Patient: sex F, age 56
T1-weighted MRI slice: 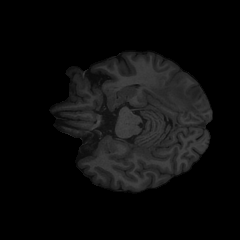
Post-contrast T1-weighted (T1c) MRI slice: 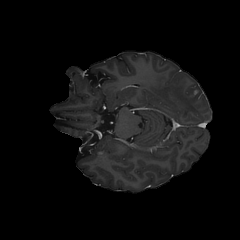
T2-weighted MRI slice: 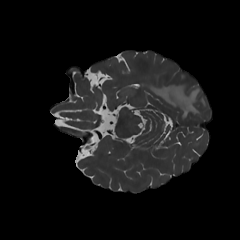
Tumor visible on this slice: yes
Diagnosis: Glioblastoma, IDH-wildtype
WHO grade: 4